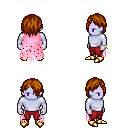
a pixel art fantasy rpg character, male body template, dark elf, purple skin, pink tattered cape, red pants, brunette bangs hairstyle, bracelets, gold boots, four views (front, back, left, right), 2x2 character sprite sheet, small pixel art, hard edges, no anti-aliasing